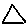
Label: triangle